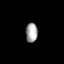
Tissue: prostate
Cell type: T cells
Senescence score: 0.3378
Nuclear area (px): 223
Mean DAPI intensity: 166.691